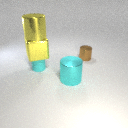
large yellow metal cylinder above large yellow metal cube